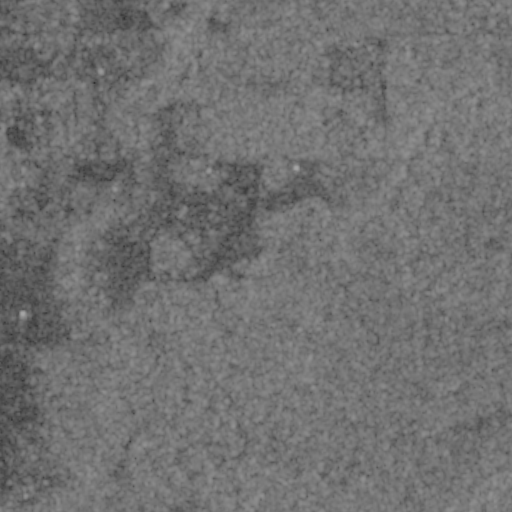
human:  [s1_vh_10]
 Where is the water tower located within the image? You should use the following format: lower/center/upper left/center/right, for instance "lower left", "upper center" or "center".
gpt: The water tower is located in the upper right of the image.
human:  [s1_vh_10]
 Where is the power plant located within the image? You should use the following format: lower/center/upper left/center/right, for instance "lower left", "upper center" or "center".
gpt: There is no power plant in the image.

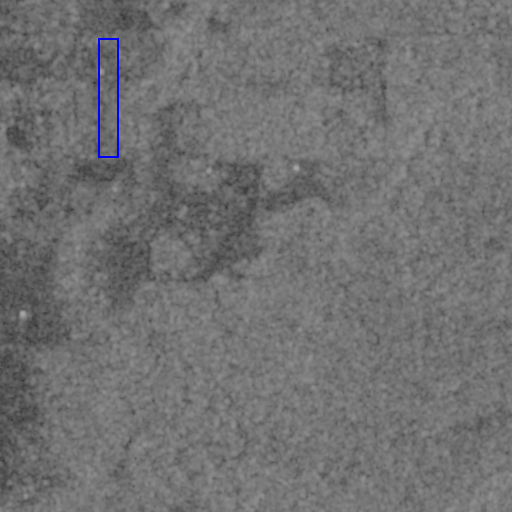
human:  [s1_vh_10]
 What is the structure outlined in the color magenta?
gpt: There is no magenta outline.
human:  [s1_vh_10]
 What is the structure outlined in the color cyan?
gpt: There is no structure outlined in cyan.